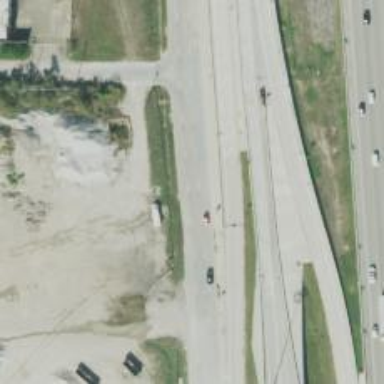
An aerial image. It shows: Secondary road with frontage road alongside.